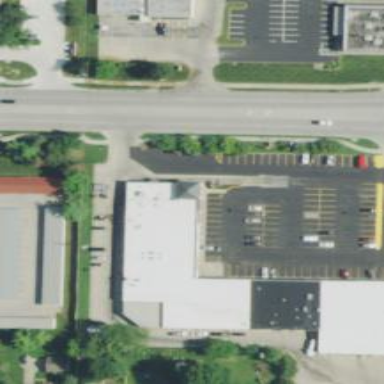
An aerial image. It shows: Veterinary facility.